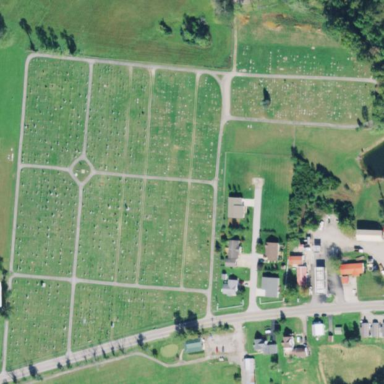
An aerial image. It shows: Cemetery.